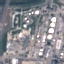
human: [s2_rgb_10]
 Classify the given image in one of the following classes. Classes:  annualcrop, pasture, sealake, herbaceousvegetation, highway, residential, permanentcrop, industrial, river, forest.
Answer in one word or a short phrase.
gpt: Industrial